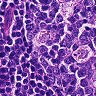
Metastatic tissue present: no